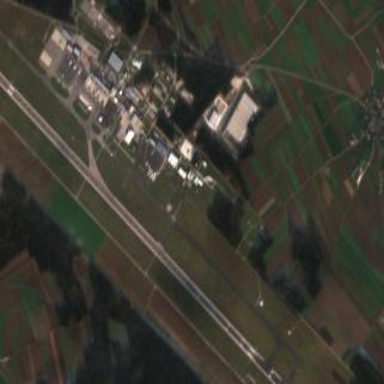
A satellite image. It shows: International public aerodrome.